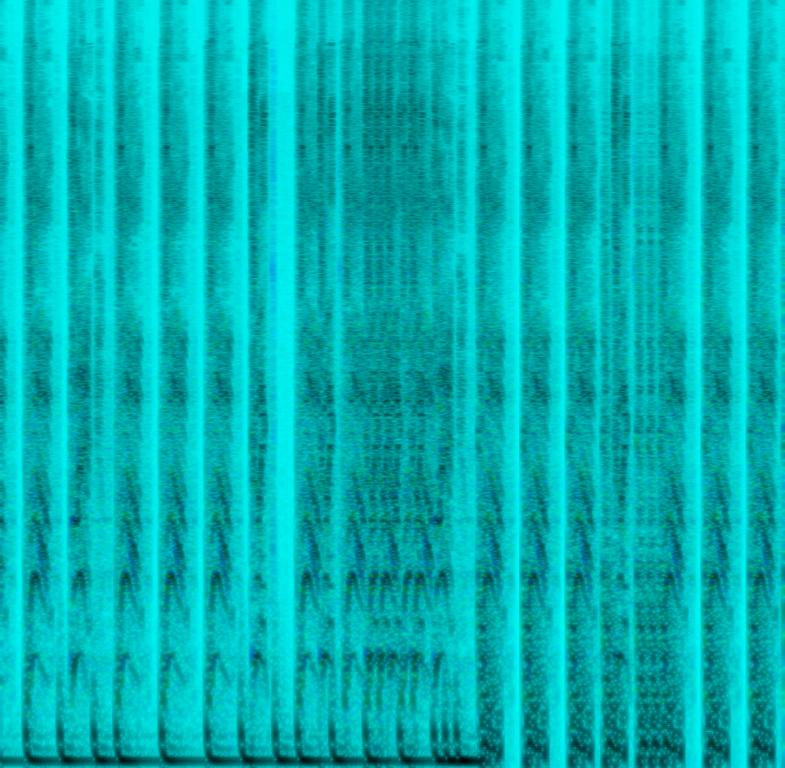
This is a minimal techno music piece. There is a repeated vocal sample shouting the same thing repeatedly. In the background, a very strong bass is accompanied by the electronic kick drum to provide the rhythmic background. A dirty snare drum with heavy effects joins them later on. The piece is very danceable. It could be used in a nightclub. It could also be included in a DJ set.